Question: Count the number of objects in the diagram.
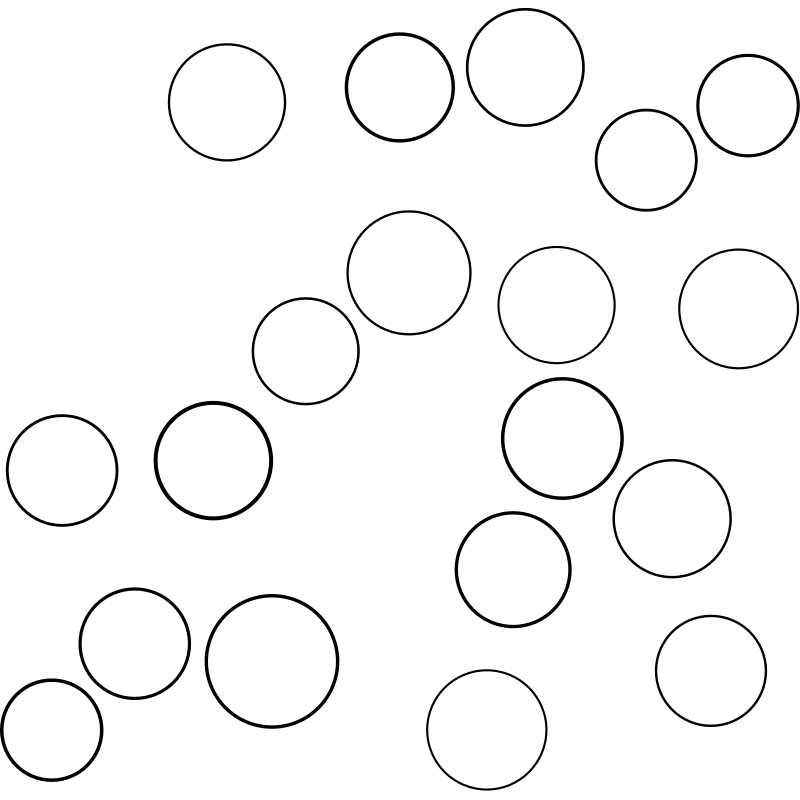
Answer: 19